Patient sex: F
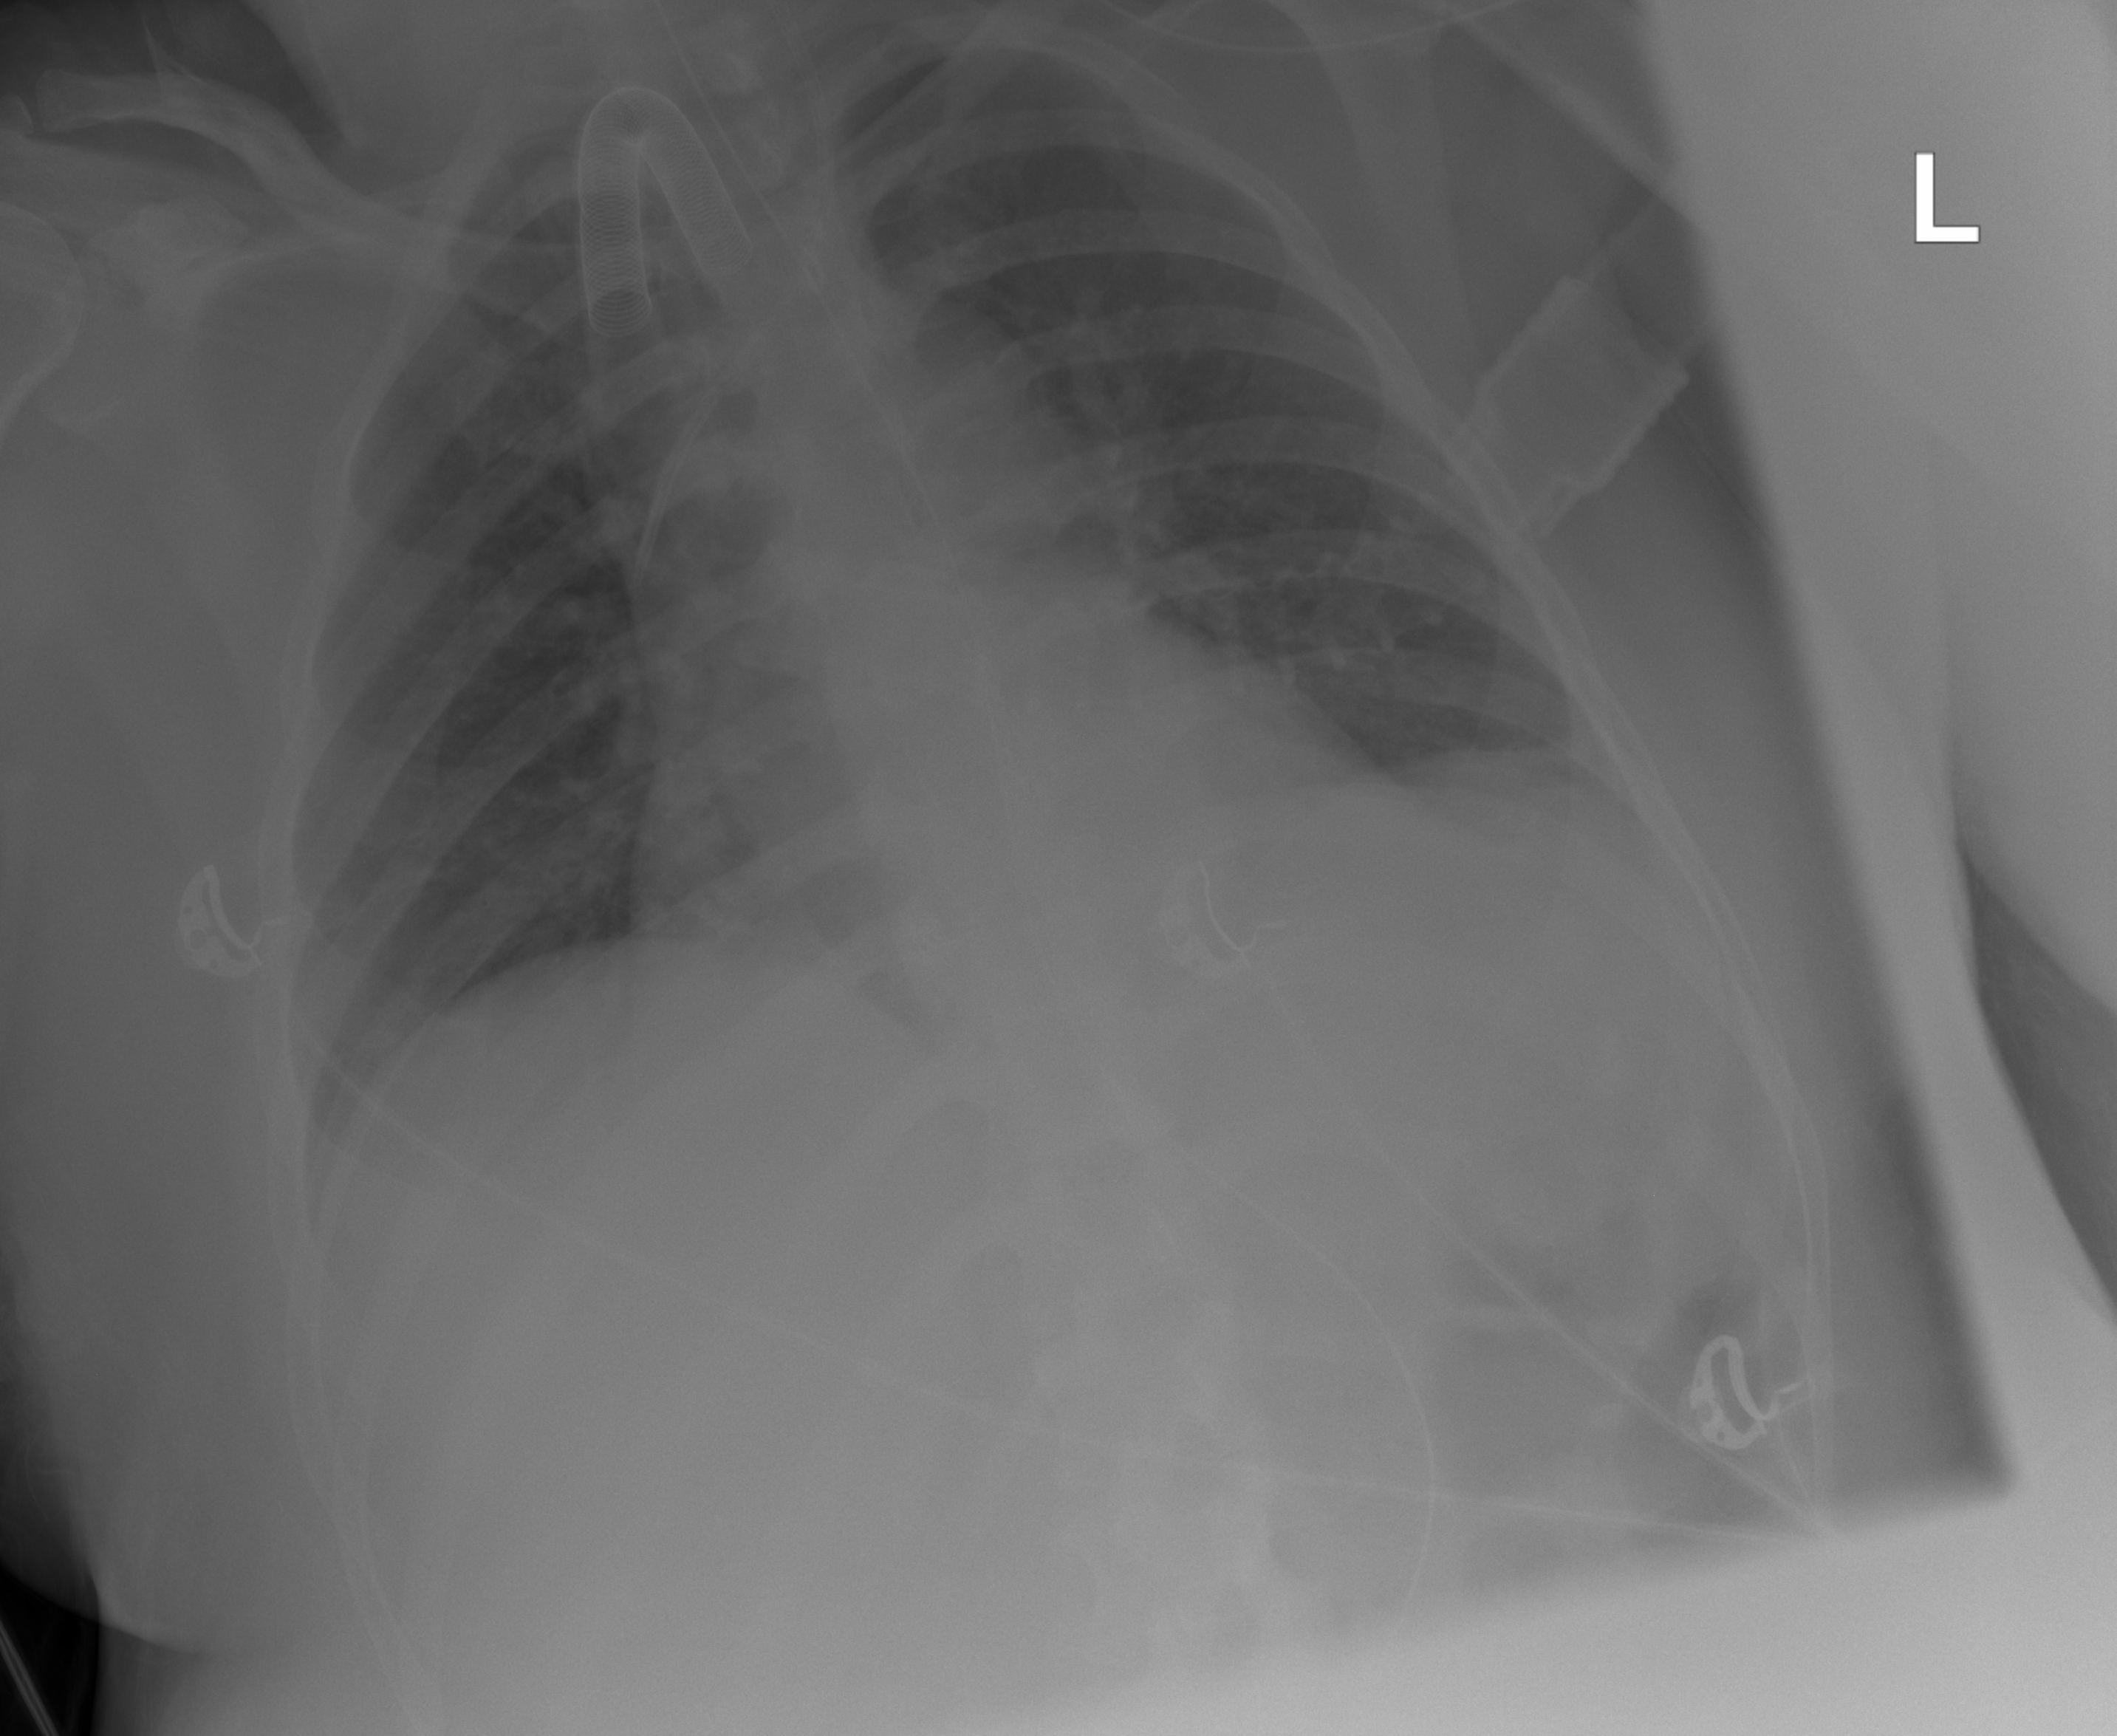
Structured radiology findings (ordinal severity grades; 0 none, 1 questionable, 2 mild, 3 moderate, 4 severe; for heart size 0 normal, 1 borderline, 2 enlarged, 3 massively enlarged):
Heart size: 0
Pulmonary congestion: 0
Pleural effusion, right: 0
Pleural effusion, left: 1
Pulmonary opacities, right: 0
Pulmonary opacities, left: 0
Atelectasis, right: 0
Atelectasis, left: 0